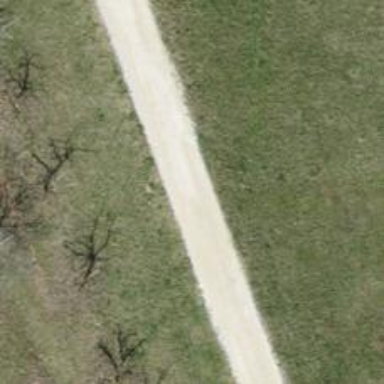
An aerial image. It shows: Residential road with gravel surface.